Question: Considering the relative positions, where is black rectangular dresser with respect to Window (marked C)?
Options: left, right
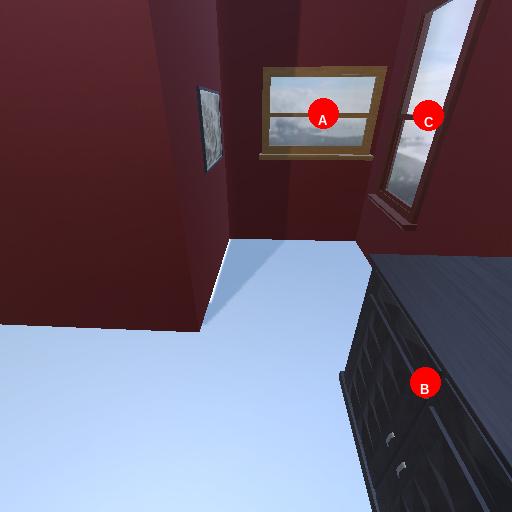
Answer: left